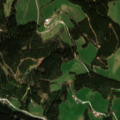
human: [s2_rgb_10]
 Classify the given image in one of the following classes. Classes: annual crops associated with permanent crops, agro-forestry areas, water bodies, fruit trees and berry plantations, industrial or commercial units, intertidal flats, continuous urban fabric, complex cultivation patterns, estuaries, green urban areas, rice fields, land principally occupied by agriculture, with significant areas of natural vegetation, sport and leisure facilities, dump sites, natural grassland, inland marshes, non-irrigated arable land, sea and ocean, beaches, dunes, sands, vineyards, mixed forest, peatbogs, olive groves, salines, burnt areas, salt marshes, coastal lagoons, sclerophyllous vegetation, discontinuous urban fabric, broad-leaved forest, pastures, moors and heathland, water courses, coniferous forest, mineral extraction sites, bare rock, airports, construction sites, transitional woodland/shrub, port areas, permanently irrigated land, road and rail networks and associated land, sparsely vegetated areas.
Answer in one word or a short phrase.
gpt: pastures, coniferous forest, mixed forest